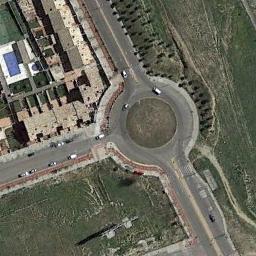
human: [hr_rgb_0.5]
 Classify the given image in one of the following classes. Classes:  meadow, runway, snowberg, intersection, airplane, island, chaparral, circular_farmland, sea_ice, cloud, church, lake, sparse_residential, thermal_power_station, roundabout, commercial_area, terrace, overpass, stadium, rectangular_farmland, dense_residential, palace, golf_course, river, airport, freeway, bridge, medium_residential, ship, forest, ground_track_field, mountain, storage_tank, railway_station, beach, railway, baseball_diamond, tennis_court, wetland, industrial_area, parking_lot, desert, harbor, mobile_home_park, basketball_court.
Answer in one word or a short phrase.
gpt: roundabout